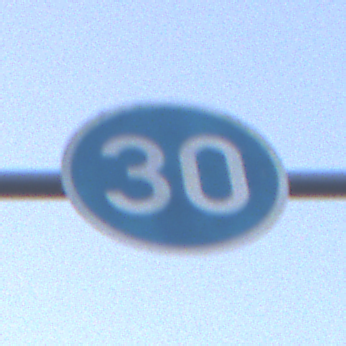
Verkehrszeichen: VorgeschriebeneMindestgeschwindigkeit
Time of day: SunriseSunset
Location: Outdoor (Urban)
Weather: Clear
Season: NotSpecified
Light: Natural